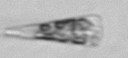
Label: Licmophora